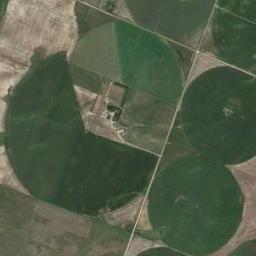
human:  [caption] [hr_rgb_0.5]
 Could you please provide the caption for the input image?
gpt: Different round fields have different colors .

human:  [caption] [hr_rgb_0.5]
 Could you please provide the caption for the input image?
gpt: Several pieces of green circular farmland of different sizes, Including irregular and semi-circular .

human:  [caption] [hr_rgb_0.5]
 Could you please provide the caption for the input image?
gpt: Some green circle farmland are in the bare land .

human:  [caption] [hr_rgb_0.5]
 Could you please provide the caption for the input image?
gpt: Two dark green circular farmlands and two fan-shaped farmlands are on the ground .

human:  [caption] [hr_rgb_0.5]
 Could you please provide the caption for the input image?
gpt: There are several green circular farmlands .